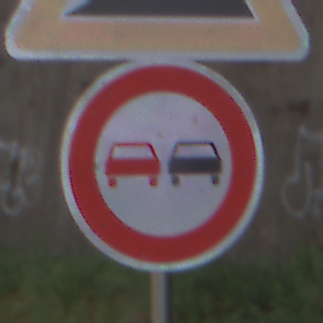
Verkehrszeichen: Ueberholverbot
Zusatzzeichen oben: Steigung10
Umgebung: Outdoor, Suburban
Tageszeit: MorningAfternoon
Wetter: PartlyCloudy
Licht: Natural
Jahreszeit: NotSpecified
Kontrast: MediumContrast